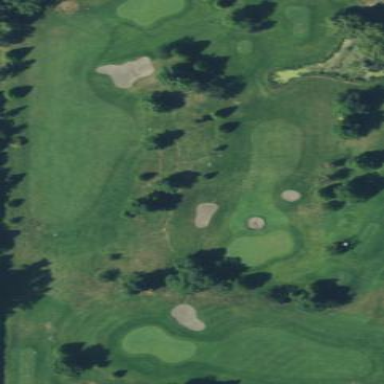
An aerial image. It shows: Rough grassy area used for golf.